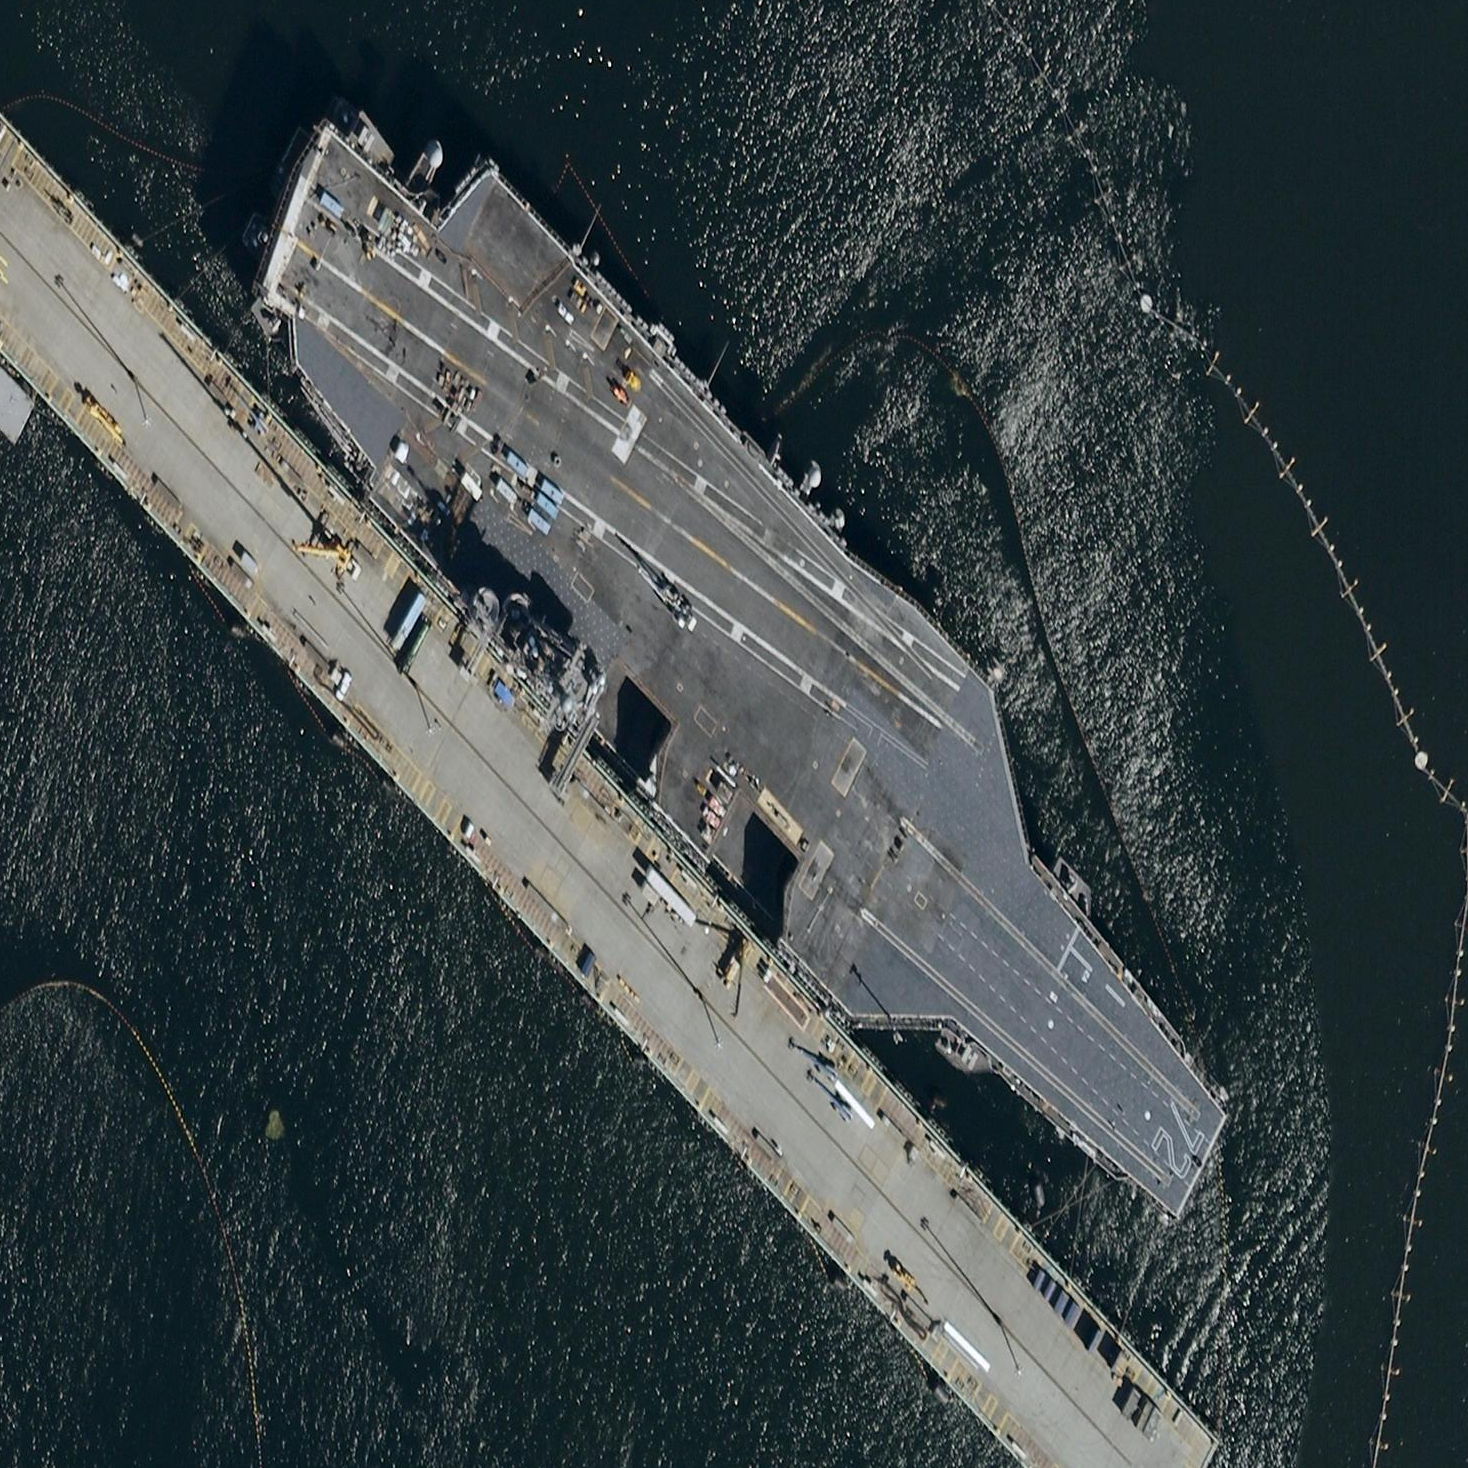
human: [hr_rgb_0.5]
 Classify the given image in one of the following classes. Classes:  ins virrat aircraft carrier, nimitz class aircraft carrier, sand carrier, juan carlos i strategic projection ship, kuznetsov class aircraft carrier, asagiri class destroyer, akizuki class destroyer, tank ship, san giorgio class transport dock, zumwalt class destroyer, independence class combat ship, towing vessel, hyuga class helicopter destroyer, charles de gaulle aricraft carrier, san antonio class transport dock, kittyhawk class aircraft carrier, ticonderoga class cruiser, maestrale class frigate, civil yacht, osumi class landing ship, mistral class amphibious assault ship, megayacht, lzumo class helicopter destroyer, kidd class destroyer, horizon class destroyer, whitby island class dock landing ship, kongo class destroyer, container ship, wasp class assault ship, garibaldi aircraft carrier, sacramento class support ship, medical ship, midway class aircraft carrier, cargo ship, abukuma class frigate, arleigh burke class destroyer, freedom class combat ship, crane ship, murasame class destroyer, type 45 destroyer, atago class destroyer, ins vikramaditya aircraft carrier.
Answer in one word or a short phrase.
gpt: Nimitz class aircraft carrier